Question: What is the value of the measurement in the image?
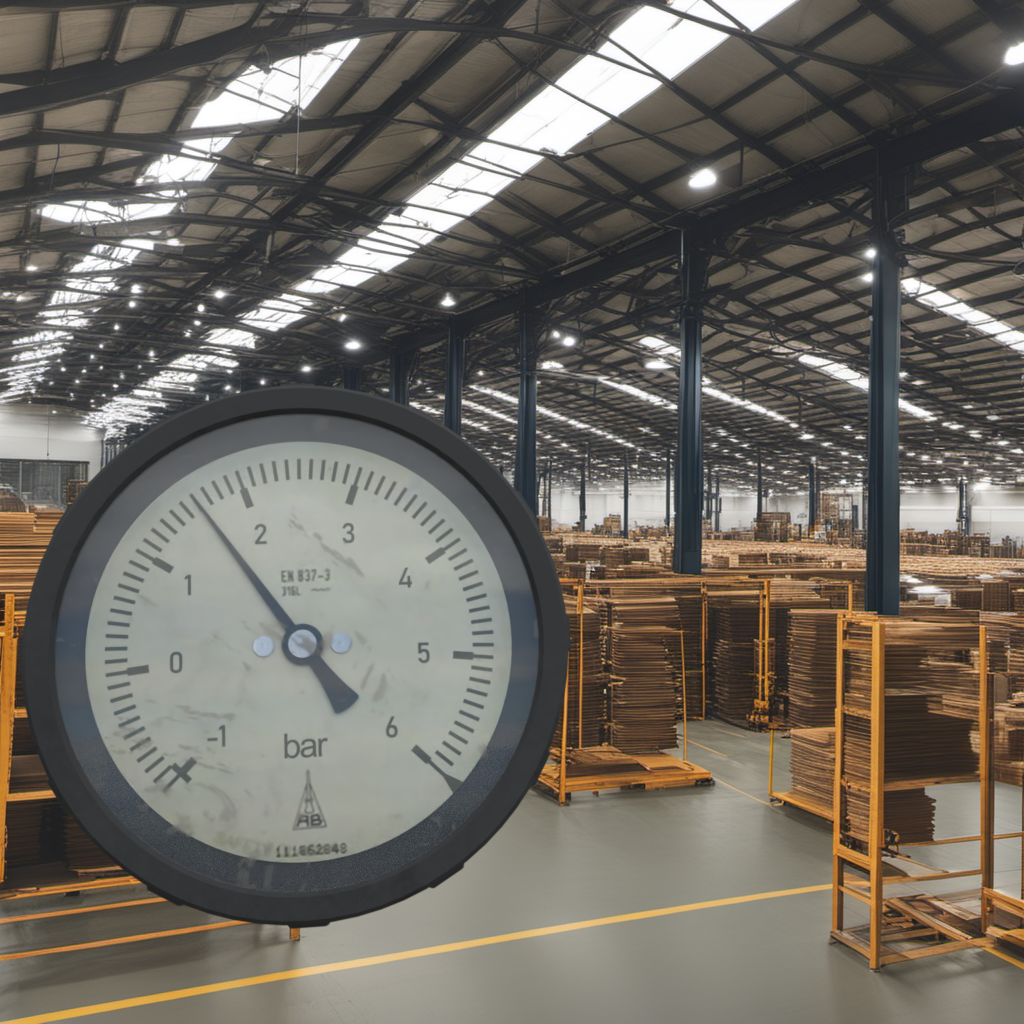
Answer: The result is 1.6
Question: What is the value range of this measurement?
Answer: The range is from -1 to 6
Question: What is the minimum and maximum reading range of this measurement?
Answer: The minimum value is -1 and the maximum value is 6